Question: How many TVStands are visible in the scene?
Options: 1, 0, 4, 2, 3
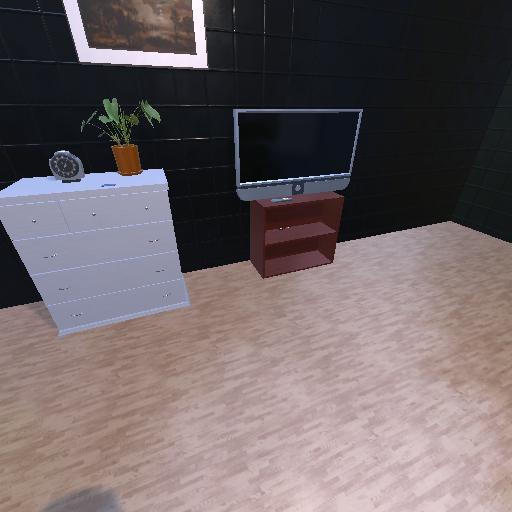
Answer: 1